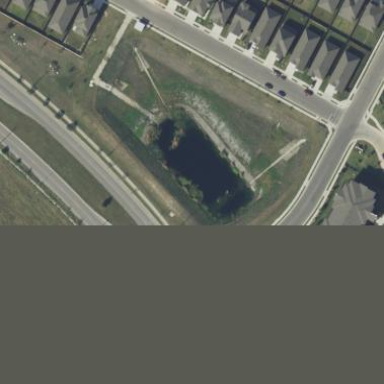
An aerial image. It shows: Retention basin containing natural water.